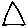
Label: triangle